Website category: university
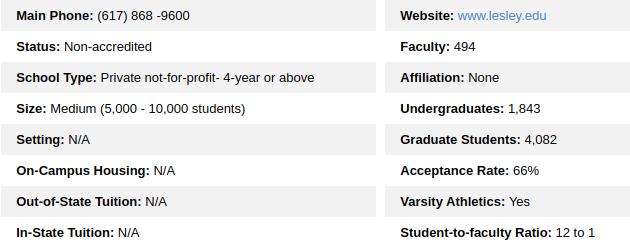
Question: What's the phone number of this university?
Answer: (617) 868 -9600

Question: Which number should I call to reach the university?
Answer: (617) 868 -9600

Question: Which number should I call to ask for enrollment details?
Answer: (617) 868 -9600

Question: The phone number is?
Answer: (617) 868 -9600

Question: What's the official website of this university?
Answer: www.lesley.edu

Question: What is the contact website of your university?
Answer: www.lesley.edu

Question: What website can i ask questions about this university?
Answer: www.lesley.edu

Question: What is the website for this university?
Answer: www.lesley.edu

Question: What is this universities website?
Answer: www.lesley.edu

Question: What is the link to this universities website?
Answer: www.lesley.edu

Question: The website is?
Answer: www.lesley.edu

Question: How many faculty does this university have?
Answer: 494

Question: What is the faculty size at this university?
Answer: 494

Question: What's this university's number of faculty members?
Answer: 494

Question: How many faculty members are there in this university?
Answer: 494

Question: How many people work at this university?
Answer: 494

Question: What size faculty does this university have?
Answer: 494

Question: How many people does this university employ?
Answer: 494

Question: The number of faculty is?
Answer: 494

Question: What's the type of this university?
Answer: Private not-for-profit- 4-year or above

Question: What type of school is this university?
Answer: Private not-for-profit- 4-year or above

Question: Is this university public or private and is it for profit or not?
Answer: Private not-for-profit- 4-year or above

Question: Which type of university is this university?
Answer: Private not-for-profit- 4-year or above

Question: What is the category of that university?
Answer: Private not-for-profit- 4-year or above

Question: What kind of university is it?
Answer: Private not-for-profit- 4-year or above

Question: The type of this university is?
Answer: Private not-for-profit- 4-year or above

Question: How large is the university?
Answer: Medium (5,000 - 10,000 students)

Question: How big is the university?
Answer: Medium (5,000 - 10,000 students)

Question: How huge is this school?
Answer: Medium (5,000 - 10,000 students)

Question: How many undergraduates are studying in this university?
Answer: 1,843

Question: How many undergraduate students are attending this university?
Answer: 1,843

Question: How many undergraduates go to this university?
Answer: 1,843

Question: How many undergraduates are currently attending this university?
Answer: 1,843

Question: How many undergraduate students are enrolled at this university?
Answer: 1,843

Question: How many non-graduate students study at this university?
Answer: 1,843

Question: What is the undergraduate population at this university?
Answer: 1,843

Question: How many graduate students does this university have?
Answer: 4,082

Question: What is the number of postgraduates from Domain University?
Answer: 4,082

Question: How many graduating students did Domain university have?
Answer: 4,082

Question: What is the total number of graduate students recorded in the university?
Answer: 4,082

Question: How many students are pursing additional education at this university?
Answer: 4,082

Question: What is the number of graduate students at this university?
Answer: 4,082

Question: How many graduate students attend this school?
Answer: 4,082

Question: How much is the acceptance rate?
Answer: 66%

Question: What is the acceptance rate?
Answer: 66%

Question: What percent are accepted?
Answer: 66%

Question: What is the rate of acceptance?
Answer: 66%

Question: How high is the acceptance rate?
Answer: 66%

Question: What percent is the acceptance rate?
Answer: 66%

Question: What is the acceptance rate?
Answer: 66%

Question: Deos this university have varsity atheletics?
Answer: Yes

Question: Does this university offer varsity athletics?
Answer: Yes

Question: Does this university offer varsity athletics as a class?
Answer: Yes

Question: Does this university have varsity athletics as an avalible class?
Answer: Yes

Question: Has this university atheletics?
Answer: Yes

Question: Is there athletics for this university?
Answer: Yes

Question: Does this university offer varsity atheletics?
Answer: Yes

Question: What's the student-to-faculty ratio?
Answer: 12 to 1

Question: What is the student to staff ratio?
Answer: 12 to 1

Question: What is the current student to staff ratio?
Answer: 12 to 1

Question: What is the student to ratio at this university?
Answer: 12 to 1

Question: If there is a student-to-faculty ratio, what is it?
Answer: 12 to 1

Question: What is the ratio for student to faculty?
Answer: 12 to 1

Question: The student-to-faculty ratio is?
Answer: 12 to 1